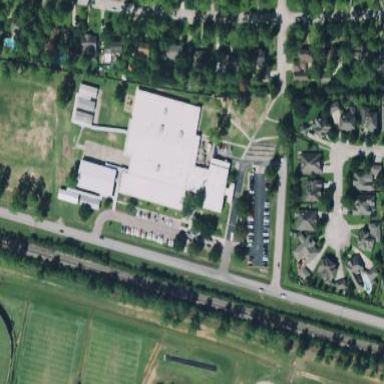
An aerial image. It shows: School building.